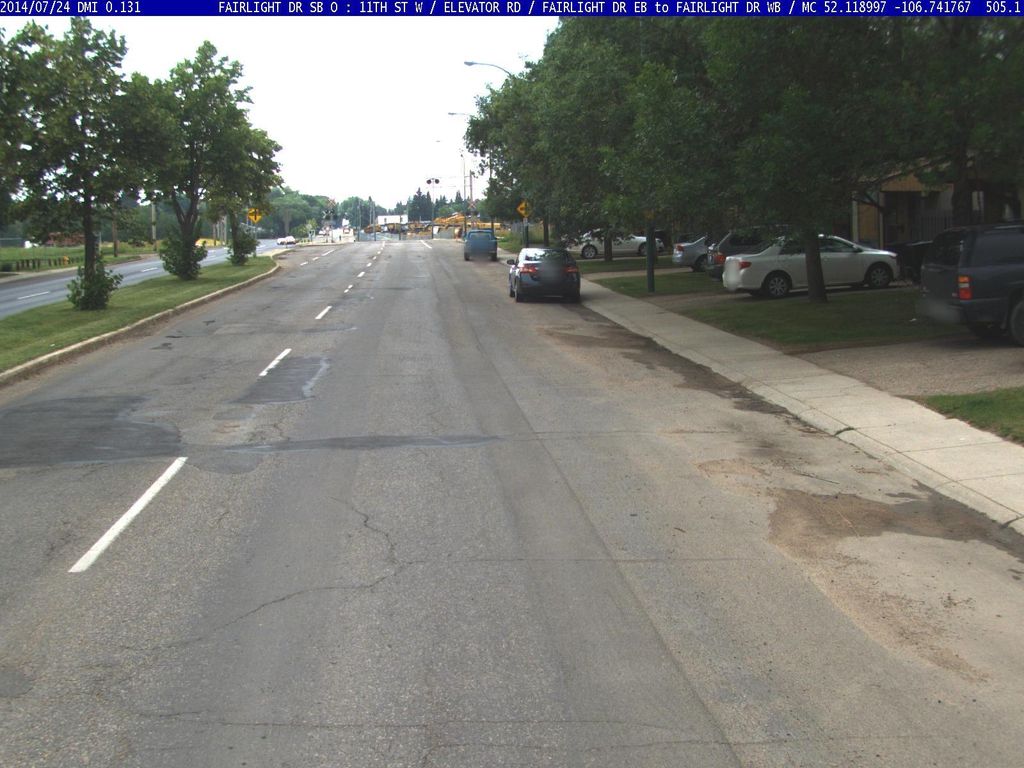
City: saskatoon